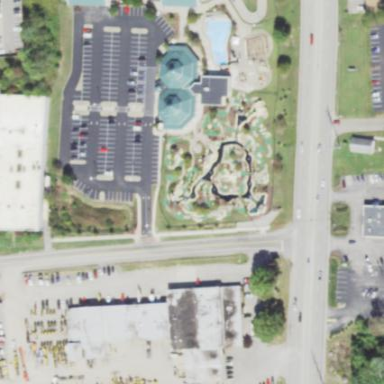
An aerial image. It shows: Miniature golf course.